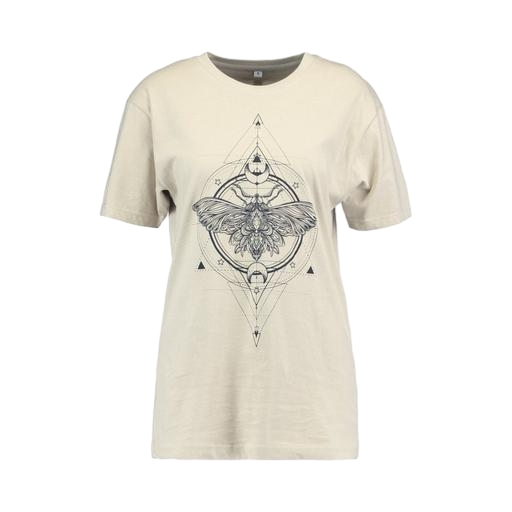
white butterfly-print t-shirt only macy, natural women's t-shirt, natural truly print t-shirt, white background